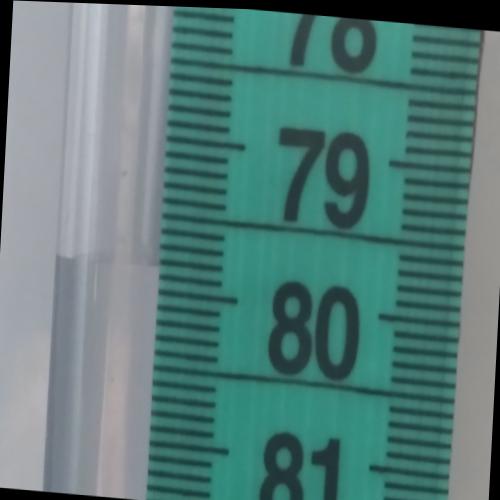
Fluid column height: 79.8 cm